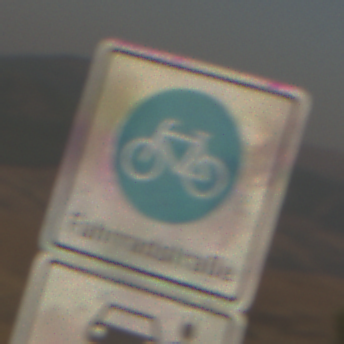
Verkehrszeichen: BeginnFahrradstrasse
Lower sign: MehrspurigeFahrzeugeFrei11
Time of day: SunriseSunset
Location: Outdoor (Nature)
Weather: Clear
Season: NotSpecified
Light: Natural